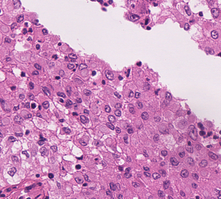
Tumor epithelial tissue: yes
Tumor-associated stroma tissue: no
Normal tissue: no